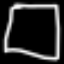
Label: square